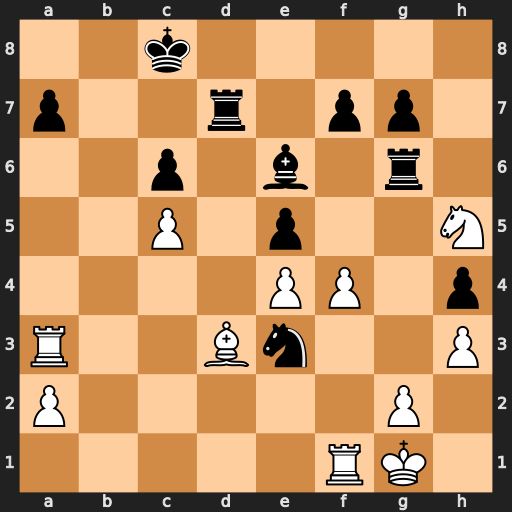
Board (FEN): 2k5/p2r1pp1/2p1b1r1/2P1p2N/4PP1p/R2Bn2P/P5P1/5RK1
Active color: w
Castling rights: -
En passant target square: -
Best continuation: Ba6+ Kd8 Rxe3